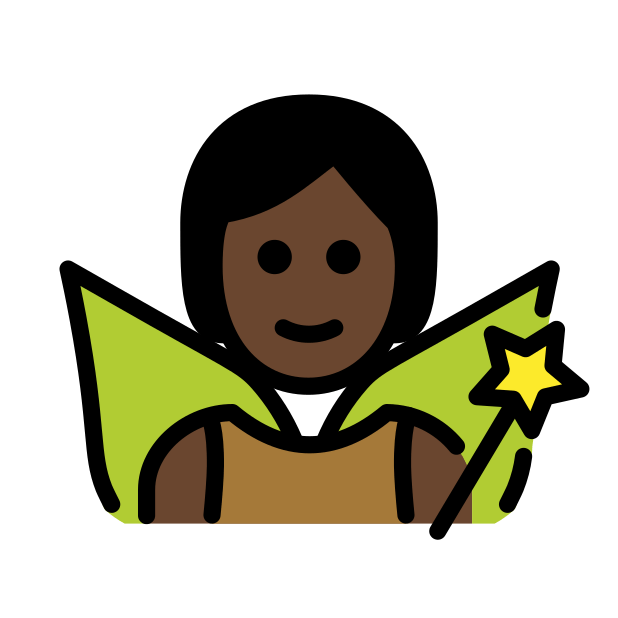
fairy: dark skin tone